Question: I am trying to send data from a vector over a TCP socket.
I'm working with a vector that I fill with values from 0 to 4999, and then send it to the socket.
Client side, I'm receiving the data into a vector, then I copy its data to another vector until I received all the data from the server.
The issue I'm facing is that when I receive my data, sometimes I will get all of it, and sometimes I will only receive the correct data from 0 to 1625 and then I get trash data until the end (please see the image below). I even received for example from 0 to 2600 correct data, then from 2601 to 3500 it's trash and finally from 3501 to 4999 it's correct again.

(left column is line number and right column is the data).
'''
vector<double> values2;
for(int i=0; i<5000; i++)
values2.push_back(i);
skt.sendmsg(&values2[0], values2.size()*sizeof(double));
'''
The function sendmsg :
'''
void Socket::sendmsg(const void *buf, size_t len){
int bytes=-1;
bytes = send(m_csock, buf, len, MSG_CONFIRM);
cout << "Bytes sent: " << bytes << endl;
}
'''
'''
vector<double> final;
vector<double> msgrcvd(4096);
do{
bytes += recv(sock, &msgrcvd[0], msgrcvd.size()*sizeof(double), 0);
cout << "Bytes received: " << bytes << endl;
//Get rid of the trailing zeros
while(!msgrcvd.empty() && msgrcvd[msgrcvd.size() - 1] == 0){
msgrcvd.pop_back();
}
//Insert buffer content into final vector
final.insert(final.end(), msgrcvd.begin(), msgrcvd.end());
}while(bytes < sizeof(double)*5000);
//Write the received data in a txt file
for(int i=0; i<final.size(); i++)
myfile << final[i] << endl;
myfile.close();
'''
The outputs of the bytes are correct, the server outputs 40 000 when sending the data and the client also outputs 40 000 when receiving the data.
Removing the trailing zeros and then inserting the content of the buffer into a new vector is not very efficient, but I don't think it's the issue. If you have any clues on how to make it more efficient, it would be great!
I don't really know if the issue is when I send the data or when I receive it, and also I don't really get why sometimes (rarely), I get all the data.
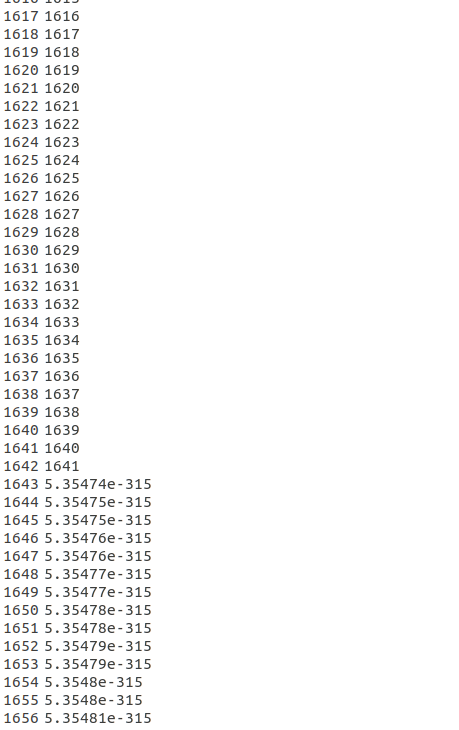
Answer: 'recv' receives , and doesn't necessarily wait for all the data that was sent. So you can be receiving part of a double.
Your code works if you receive complete 'double' values, but will fail when you receive part of a value. You should receive your data in a 'char' buffer, then unpack it into doubles. (Possibly converting endianness if the server and client are different.)
'''
#include <cstring> // For memcpy
std::array<char, 1024> msgbuf;
double d;
char data[sizeof(double)];
int carryover = 0;
do {
int b = recv(sock, &msgbuf[carryover], msgbuf.size() * sizeof(msgbuf[0]) - carryover, 0);
bytes += b;
b += carryover;
const char *mp = &msgbuf[0];
while (b >= sizeof(double)) {
char *bp = data;
for (int i = 0; i < sizeof(double); ++i) {
*bp++ = *mp++;
}
std::memcpy(&d, data, sizeof(double));
final.push_back(d);
b -= sizeof(double);
}
carryover = b % sizeof(double);
// Take care of the extra bytes. Copy them down to the start of the buffer
for (int j = 0; j < carryover; ++j) {
msgbuf[j] = *mp++;
}
} while (bytes < sizeof(double) * 5000);
'''
This uses type punning from <URL> to convert the received binary data to a double, and assumes the endianness of the client and server are the same.
Incidentally, how does the receiver know how many values it is receiving? You have a mix of hard coded values ('5000') and dynamic values ('.size()') in your server code.